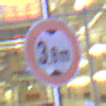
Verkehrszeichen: TatsaechlicheHoehe
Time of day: Night
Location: Outdoor (Urban)
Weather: PartlyCloudy
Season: NotSpecified
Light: Artificial